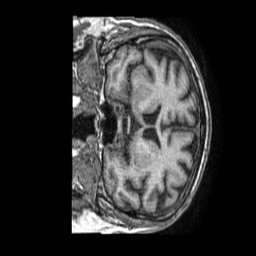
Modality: T1w
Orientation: coronal
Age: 66
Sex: male
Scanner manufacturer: philips
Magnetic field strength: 1.5 T
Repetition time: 0.007082 s
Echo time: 0.00321 s